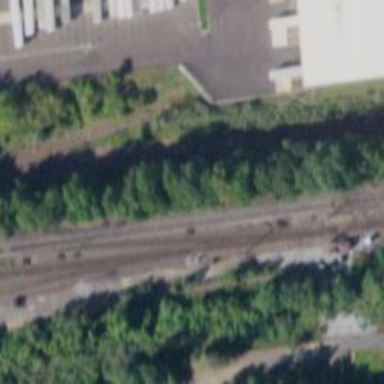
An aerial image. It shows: Railway track.